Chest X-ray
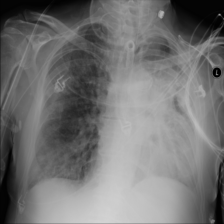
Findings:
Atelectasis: negative
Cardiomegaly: negative
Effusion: negative
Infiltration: positive
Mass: negative
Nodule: negative
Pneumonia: negative
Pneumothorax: negative
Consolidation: negative
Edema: negative
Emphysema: negative
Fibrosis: negative
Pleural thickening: negative
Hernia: negative